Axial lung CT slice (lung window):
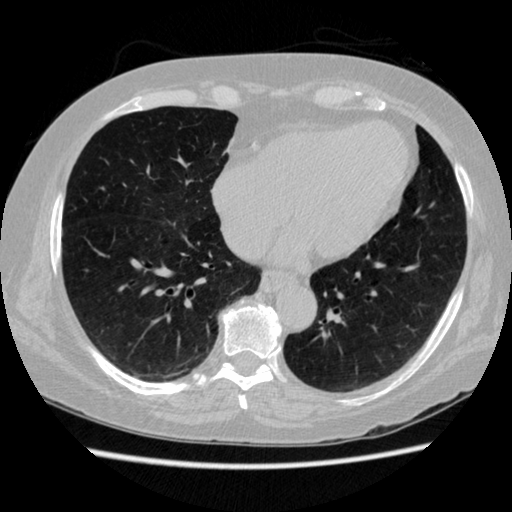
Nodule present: no